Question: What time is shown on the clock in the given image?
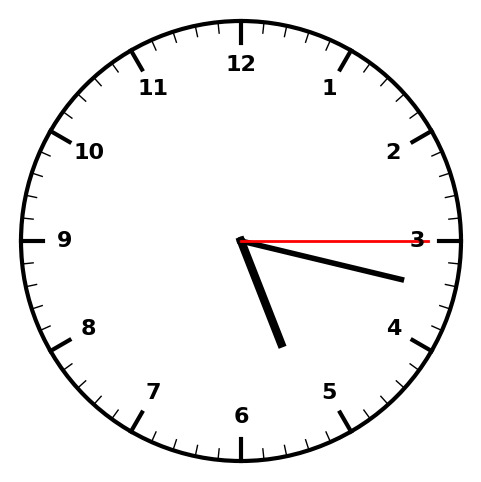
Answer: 05:17:15